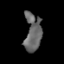
Tissue: lung
Cell type: Fibroblasts
Senescence score: 0.5426
Nuclear area (px): 611
Mean DAPI intensity: 102.257